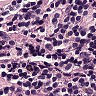
Metastatic tissue present: no